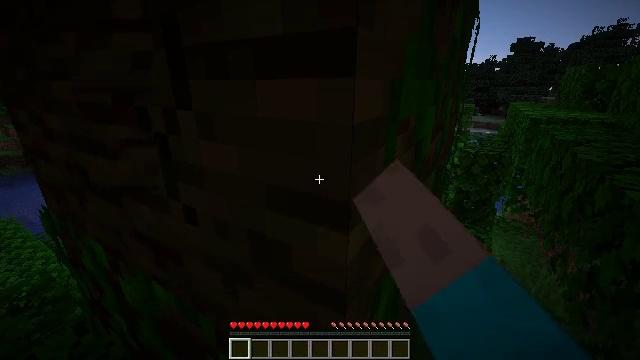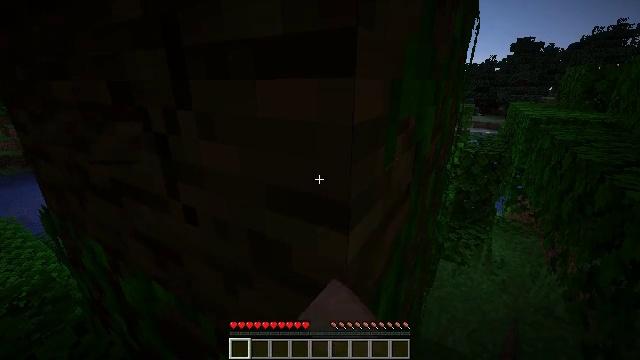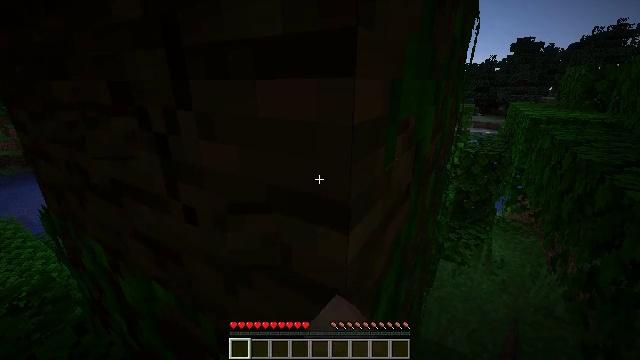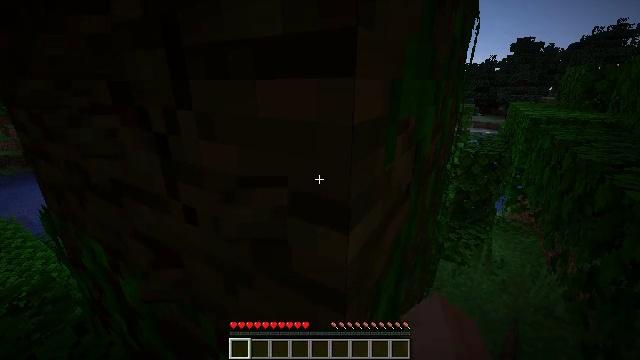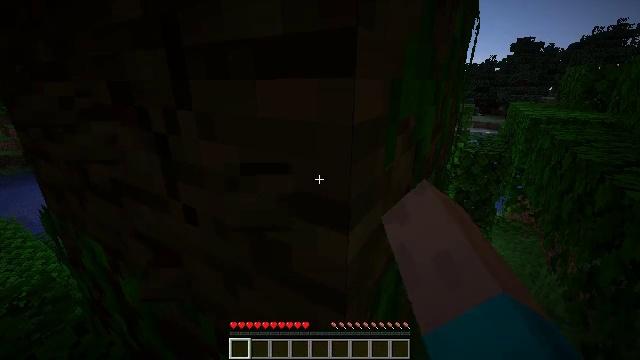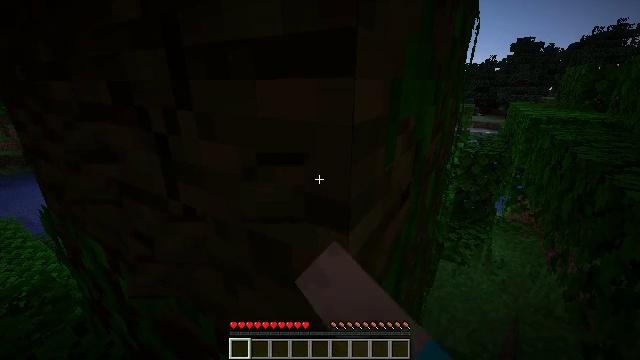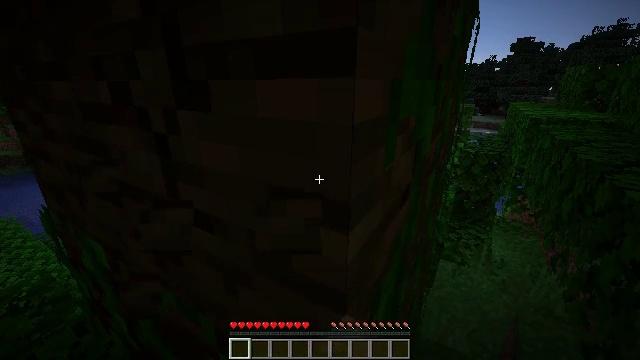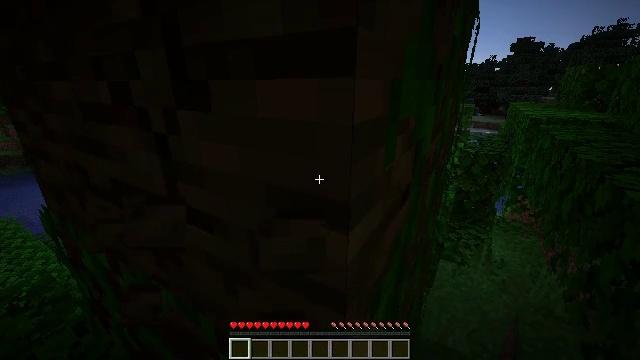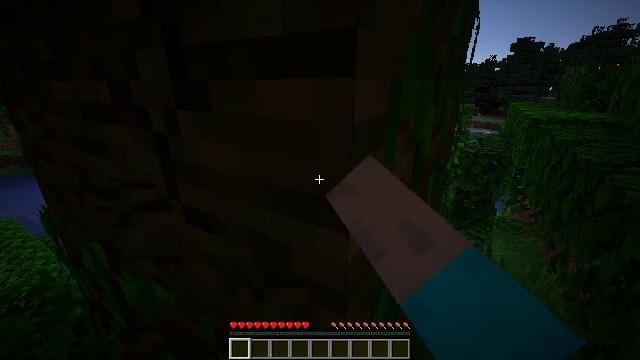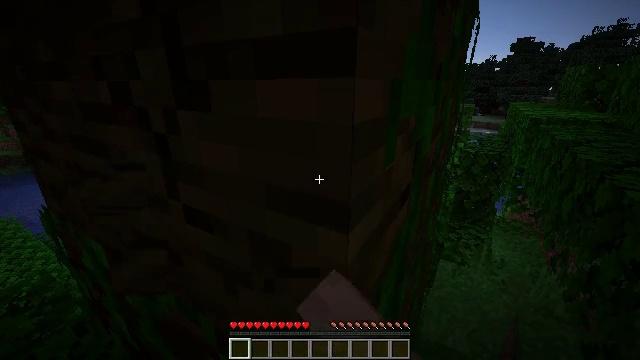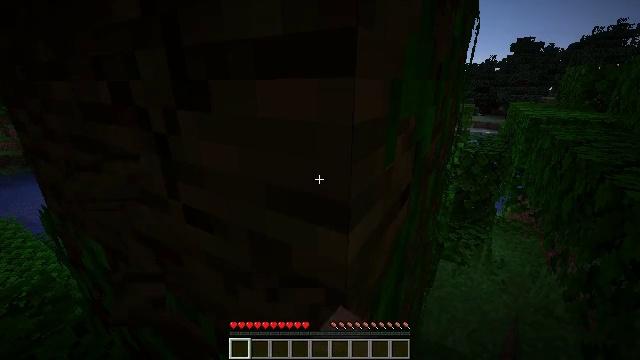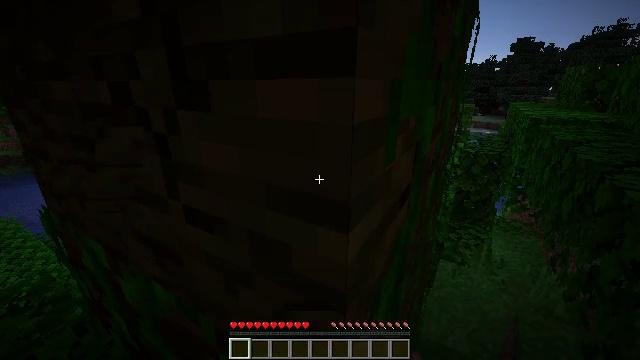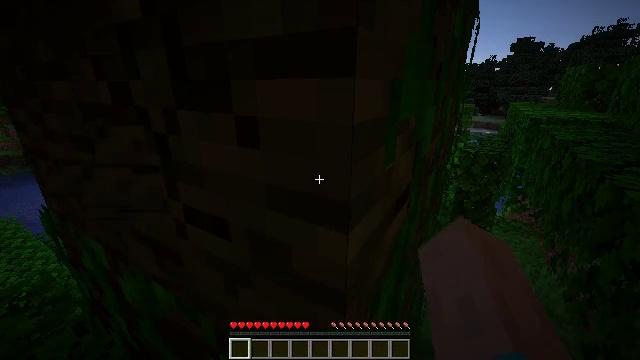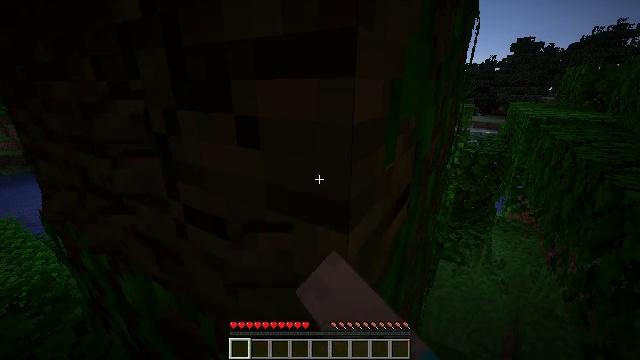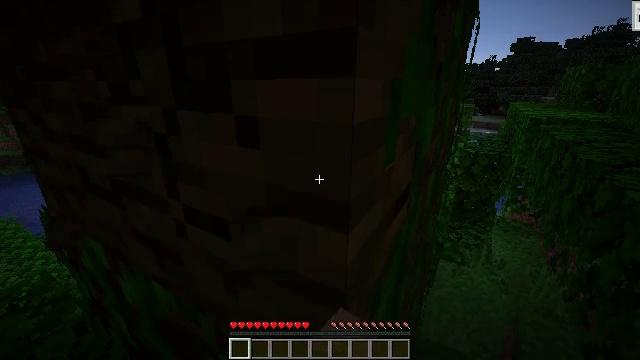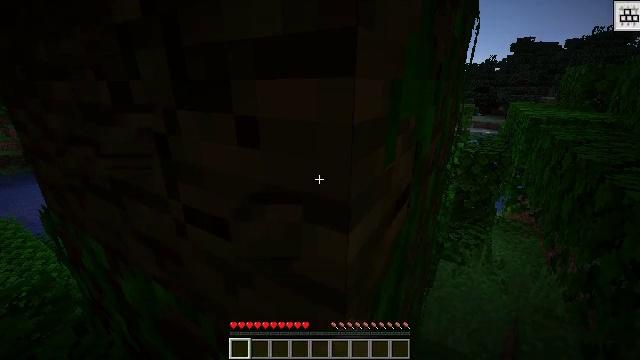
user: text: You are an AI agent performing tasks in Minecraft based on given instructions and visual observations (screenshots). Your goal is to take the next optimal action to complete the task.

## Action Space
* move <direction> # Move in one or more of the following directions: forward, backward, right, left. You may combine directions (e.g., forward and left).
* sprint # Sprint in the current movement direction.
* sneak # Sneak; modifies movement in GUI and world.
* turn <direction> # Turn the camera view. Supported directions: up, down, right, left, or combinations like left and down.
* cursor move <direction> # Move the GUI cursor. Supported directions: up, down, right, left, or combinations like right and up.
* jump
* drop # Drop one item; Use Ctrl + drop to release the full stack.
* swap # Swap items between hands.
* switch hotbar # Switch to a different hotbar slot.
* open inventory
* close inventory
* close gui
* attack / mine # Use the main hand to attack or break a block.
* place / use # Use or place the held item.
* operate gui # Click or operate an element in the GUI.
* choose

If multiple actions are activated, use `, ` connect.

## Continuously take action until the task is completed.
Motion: motion action
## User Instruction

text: Break the jungle log to gather wood.
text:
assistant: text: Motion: attack / mine
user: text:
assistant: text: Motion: attack / mine
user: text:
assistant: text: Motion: attack / mine
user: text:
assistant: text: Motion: attack / mine
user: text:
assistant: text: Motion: attack / mine
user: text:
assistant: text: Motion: attack / mine
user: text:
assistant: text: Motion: attack / mine
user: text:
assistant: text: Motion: attack / mine
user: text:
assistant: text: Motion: attack / mine
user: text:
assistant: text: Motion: attack / mine
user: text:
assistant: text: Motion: attack / mine
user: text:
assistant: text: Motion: attack / mine
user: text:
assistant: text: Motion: attack / mine
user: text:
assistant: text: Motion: attack / mine
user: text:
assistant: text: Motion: attack / mine
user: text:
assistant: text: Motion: attack / mine
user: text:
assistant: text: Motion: attack / mine
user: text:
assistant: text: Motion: attack / mine
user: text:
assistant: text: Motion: attack / mine
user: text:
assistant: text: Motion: attack / mine
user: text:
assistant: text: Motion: attack / mine
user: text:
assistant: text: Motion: attack / mine
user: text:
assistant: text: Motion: attack / mine
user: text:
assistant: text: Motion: attack / mine
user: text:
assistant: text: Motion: attack / mine
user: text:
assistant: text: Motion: attack / mine
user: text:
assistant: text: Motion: attack / mine
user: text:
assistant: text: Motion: attack / mine
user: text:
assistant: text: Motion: attack / mine
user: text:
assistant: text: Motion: attack / mine